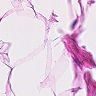
Metastatic tissue present: no